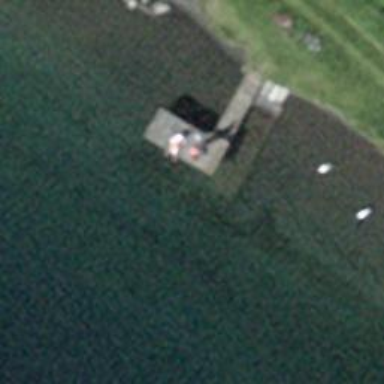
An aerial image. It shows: Man-made pier.